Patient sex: F
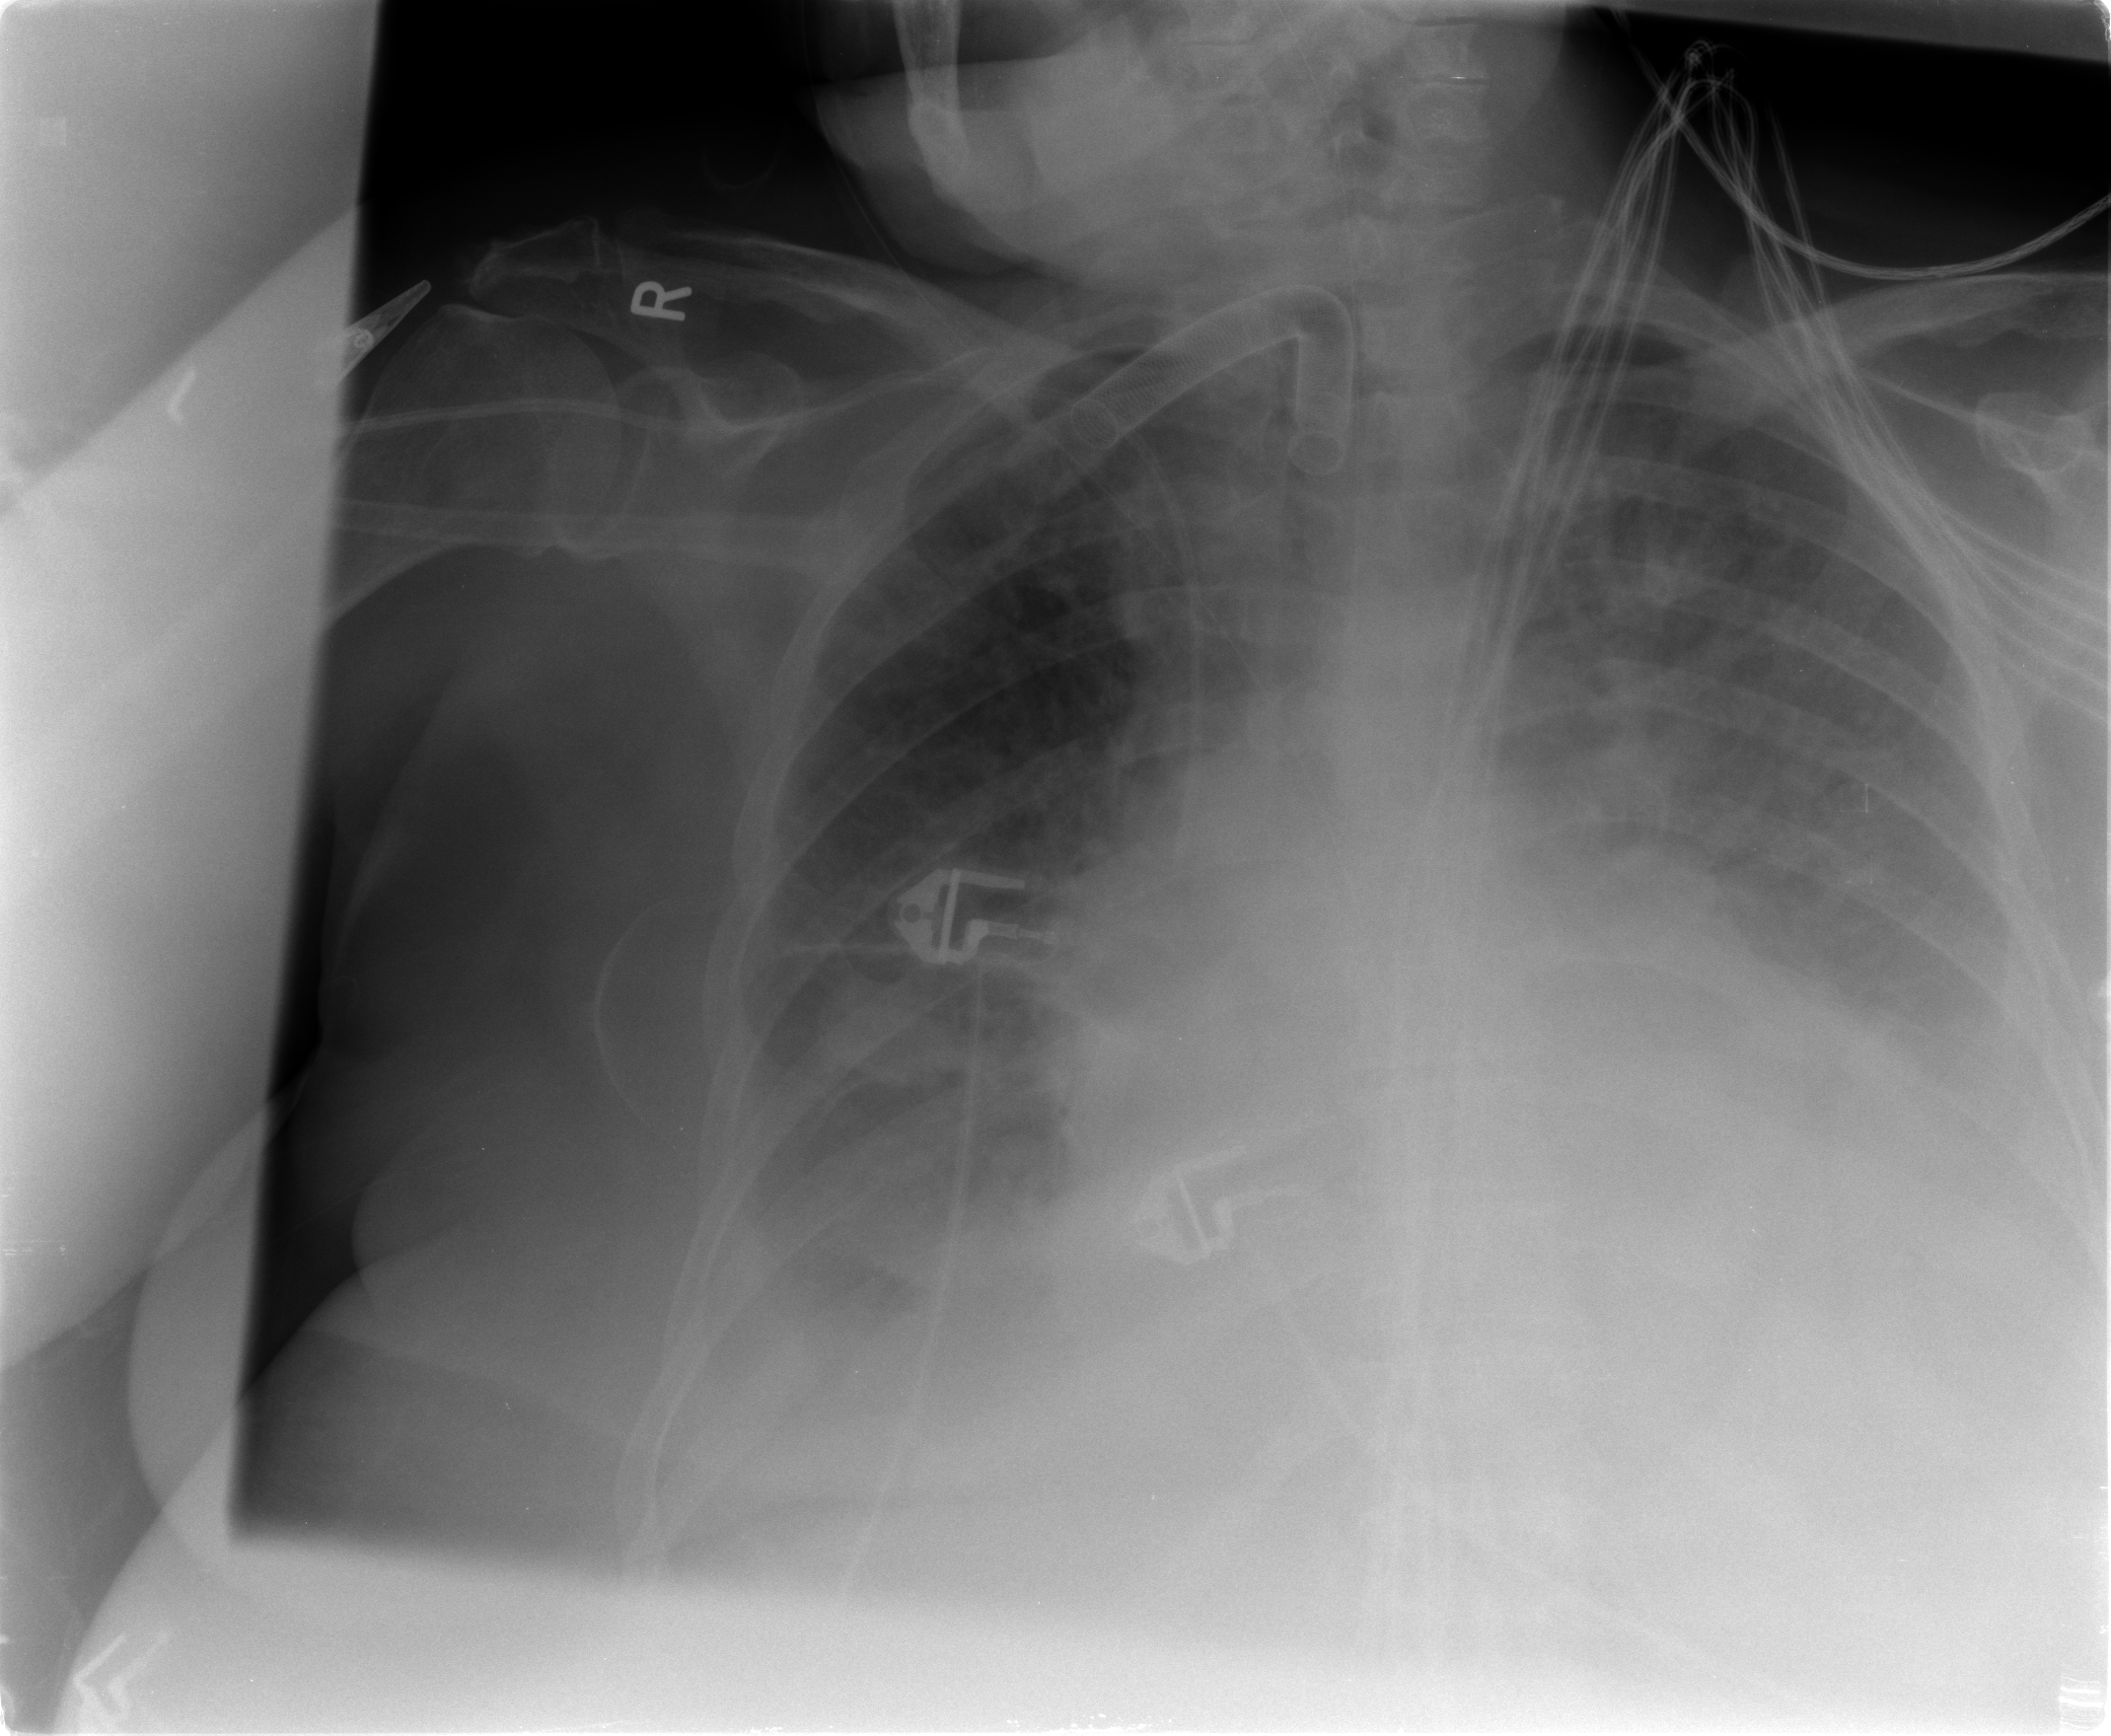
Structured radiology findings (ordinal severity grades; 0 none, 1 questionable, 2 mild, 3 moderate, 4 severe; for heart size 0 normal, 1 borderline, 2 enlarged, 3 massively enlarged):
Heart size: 3
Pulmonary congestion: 3
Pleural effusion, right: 2
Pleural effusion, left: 3
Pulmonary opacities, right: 2
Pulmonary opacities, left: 3
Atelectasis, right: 2
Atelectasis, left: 3